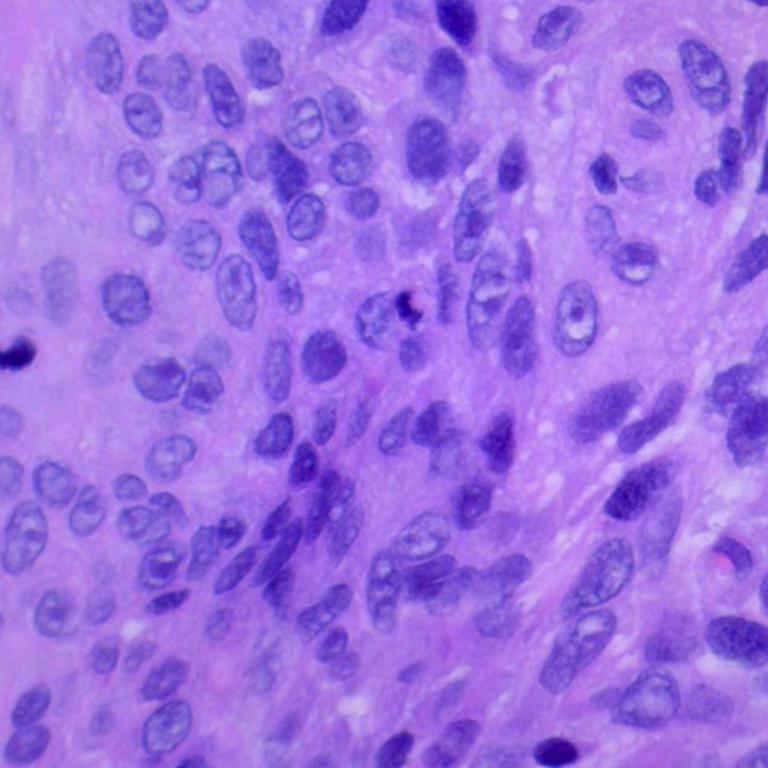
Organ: lung
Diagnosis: squamous carcinomas